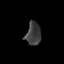
Tissue: prostate
Cell type: T cells
Senescence score: 0.3532
Nuclear area (px): 339
Mean DAPI intensity: 62.634